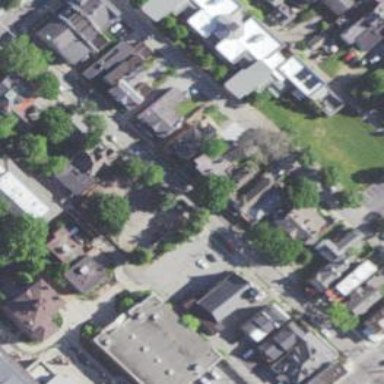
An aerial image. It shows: Charming neighbourhood.